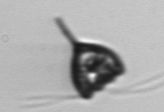
Label: Pyramimonas_longicauda